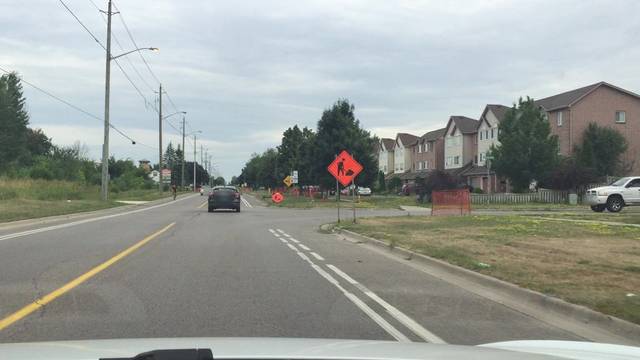
Region: Canada
Coordinates: 43.909, -78.788